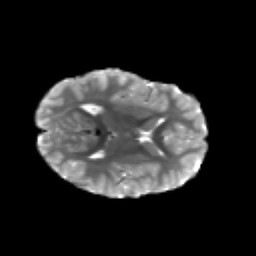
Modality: T2w
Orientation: axial
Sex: female
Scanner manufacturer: siemens
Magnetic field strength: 3 T
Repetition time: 5 s
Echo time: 0.071 s